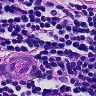
Metastatic tissue present: no